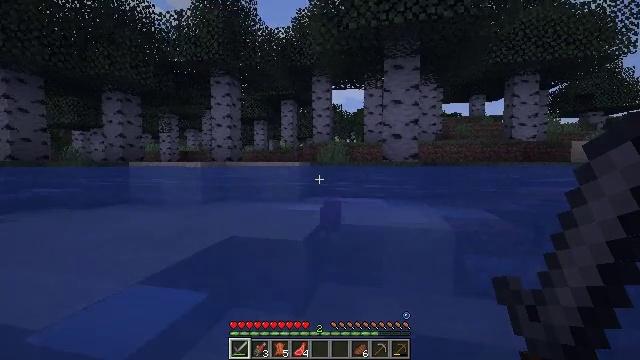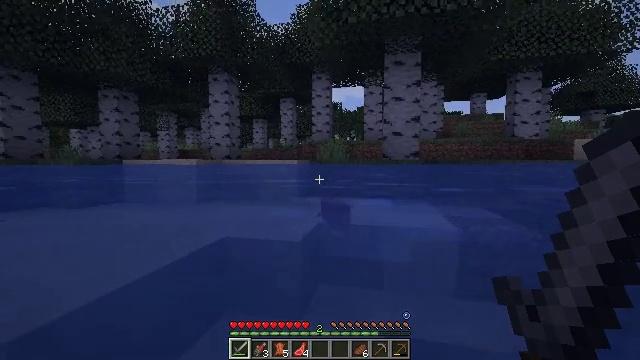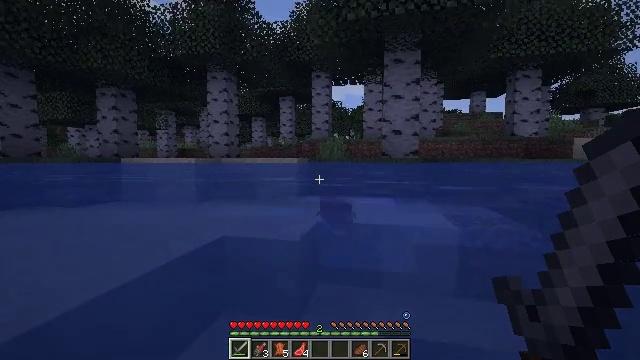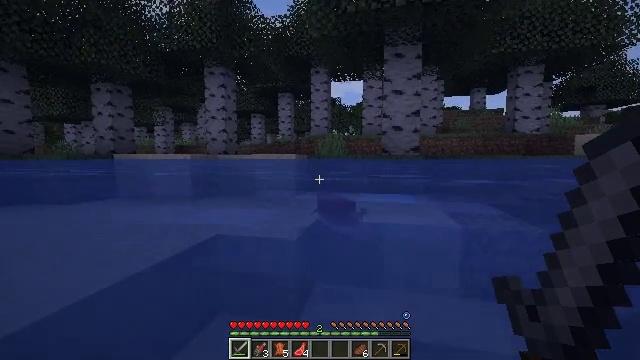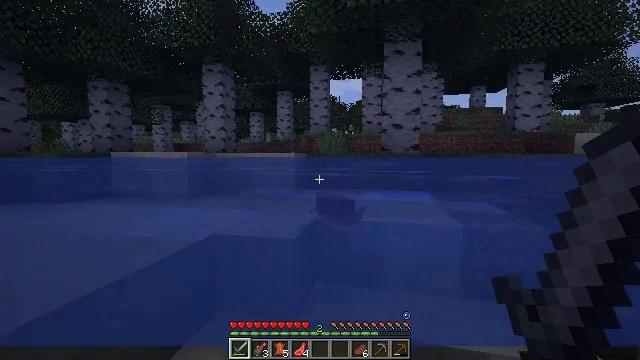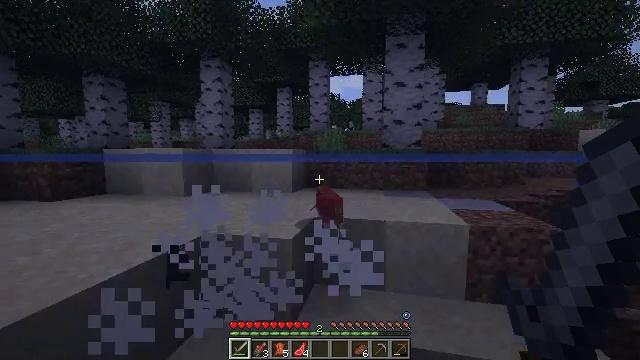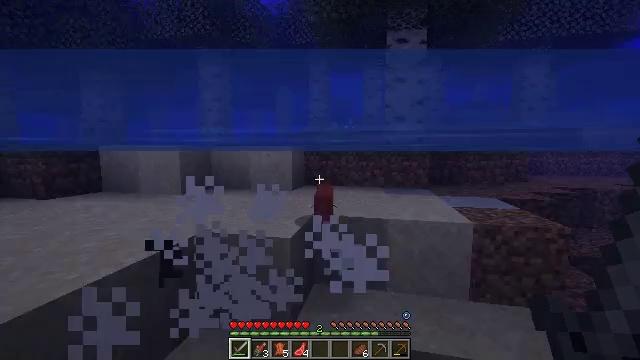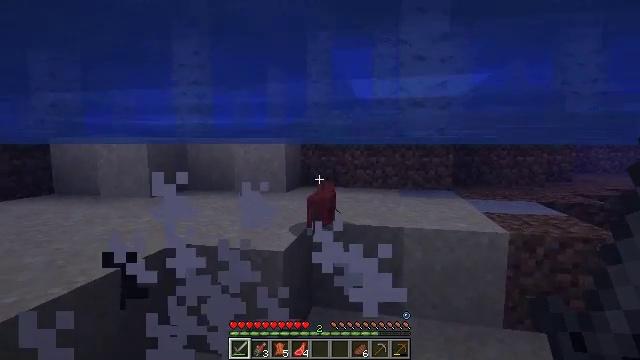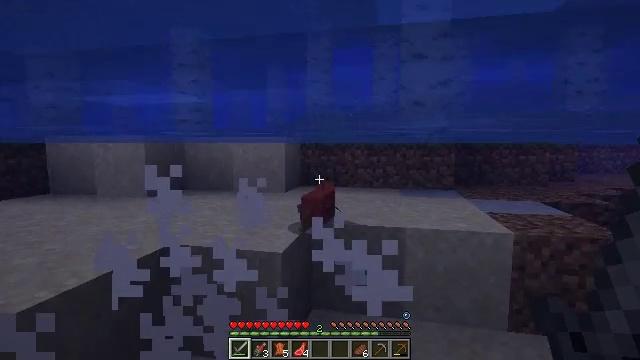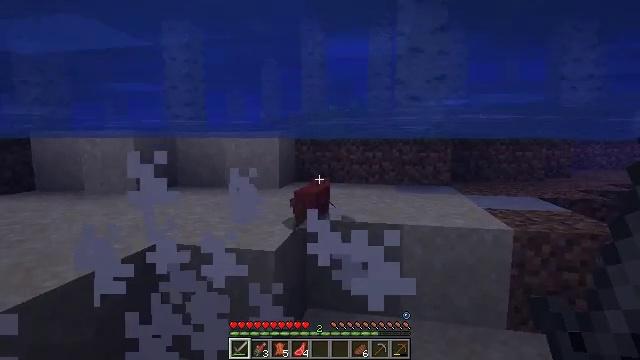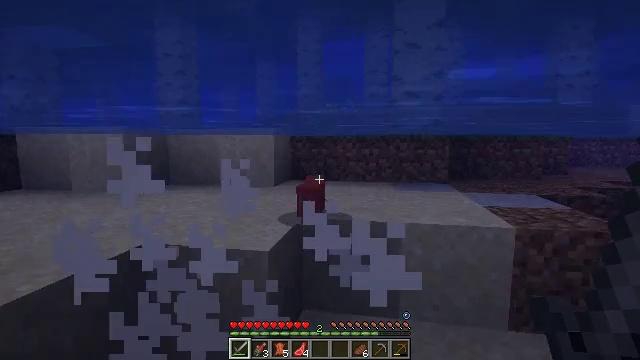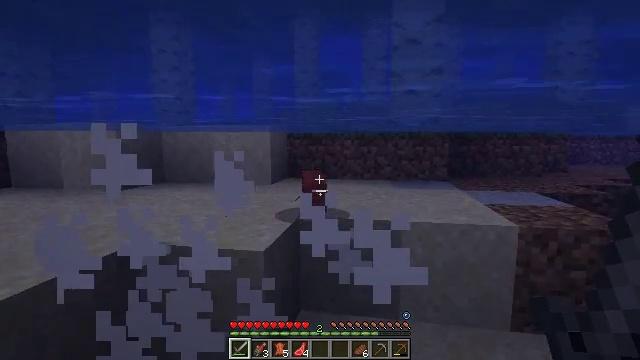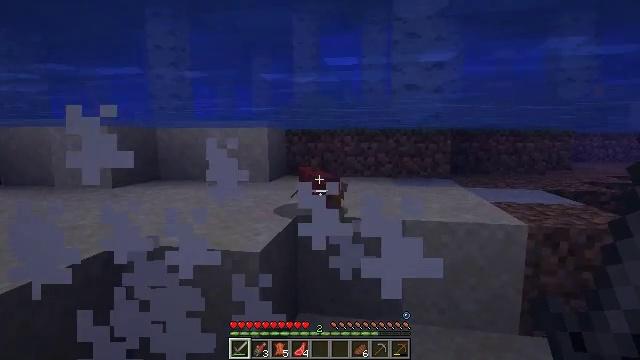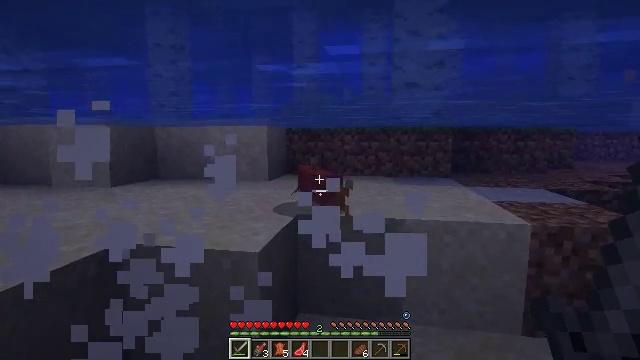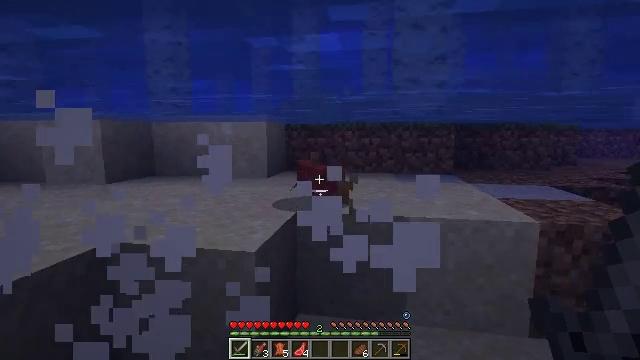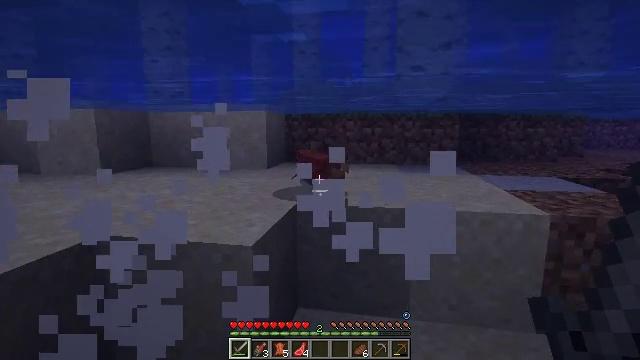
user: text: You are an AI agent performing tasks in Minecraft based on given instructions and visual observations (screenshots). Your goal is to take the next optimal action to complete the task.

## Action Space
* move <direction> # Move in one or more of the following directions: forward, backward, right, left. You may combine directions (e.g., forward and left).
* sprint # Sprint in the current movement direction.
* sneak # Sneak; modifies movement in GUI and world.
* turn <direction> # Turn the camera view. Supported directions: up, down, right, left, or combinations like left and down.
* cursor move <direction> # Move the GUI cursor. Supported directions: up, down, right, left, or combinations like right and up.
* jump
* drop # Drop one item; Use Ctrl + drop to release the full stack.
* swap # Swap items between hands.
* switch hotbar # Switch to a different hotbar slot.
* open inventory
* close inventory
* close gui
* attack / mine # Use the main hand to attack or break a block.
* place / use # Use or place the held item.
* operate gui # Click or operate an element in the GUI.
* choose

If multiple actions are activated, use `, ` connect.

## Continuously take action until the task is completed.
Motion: motion action
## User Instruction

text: Kill the salmon.
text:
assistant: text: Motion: move forward
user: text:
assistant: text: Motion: move forward
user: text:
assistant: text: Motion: move forward
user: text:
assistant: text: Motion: move forward
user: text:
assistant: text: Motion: move forward
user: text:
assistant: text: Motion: move forward
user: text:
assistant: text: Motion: move forward
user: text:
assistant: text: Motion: move forward
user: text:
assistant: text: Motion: move forward
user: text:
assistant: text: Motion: move forward
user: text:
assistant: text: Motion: move forward
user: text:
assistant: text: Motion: move forward
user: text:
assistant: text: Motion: move forward
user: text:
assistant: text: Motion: move forward
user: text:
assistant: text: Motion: move forward, turn down
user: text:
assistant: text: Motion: move forward, turn down, attack / mine
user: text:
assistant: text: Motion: move forward, attack / mine
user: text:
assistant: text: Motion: move forward, attack / mine, jump
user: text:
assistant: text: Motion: move forward, jump
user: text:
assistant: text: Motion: move forward, jump
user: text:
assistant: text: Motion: move forward, jump
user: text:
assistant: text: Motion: move forward, jump
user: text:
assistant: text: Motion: move forward, jump
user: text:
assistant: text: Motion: move forward, jump
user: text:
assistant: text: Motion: move forward, jump
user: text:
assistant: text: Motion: move forward, jump
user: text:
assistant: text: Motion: move forward, jump
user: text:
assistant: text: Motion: move forward, turn down, jump
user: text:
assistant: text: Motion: move forward, turn down, jump
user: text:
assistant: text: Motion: move forward, turn down, jump